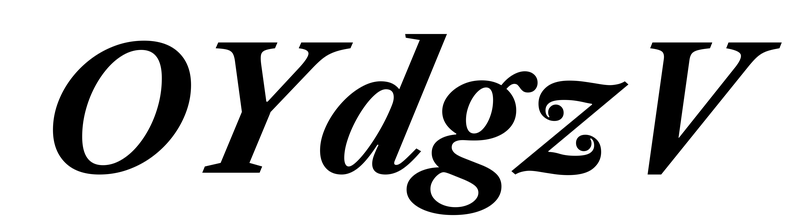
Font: LibreCaslonText-Italic_Bold_Italic